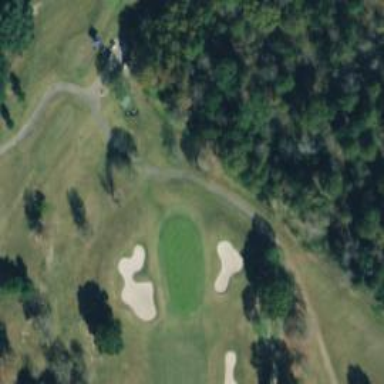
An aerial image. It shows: Golf cartpath that is also road path.